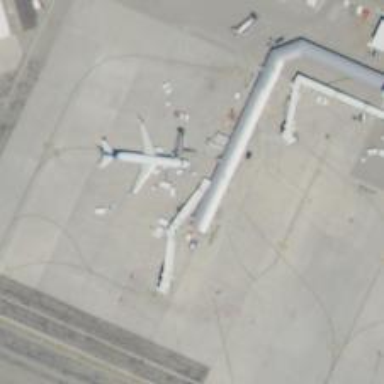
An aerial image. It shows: Airport gate.